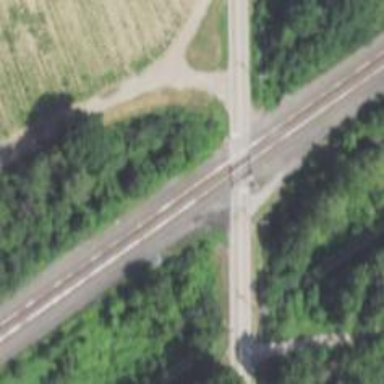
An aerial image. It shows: Level railway crossing with lights and barriers.